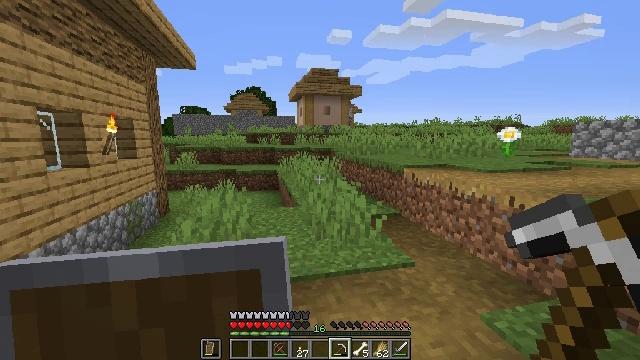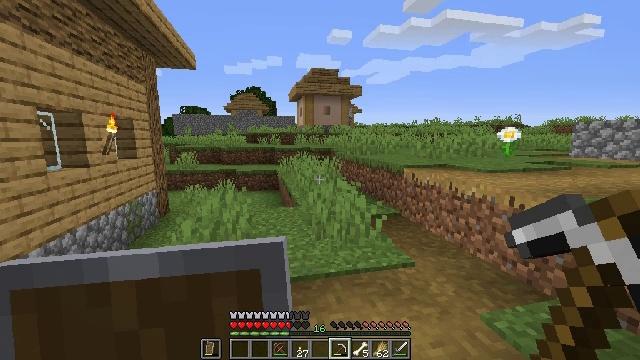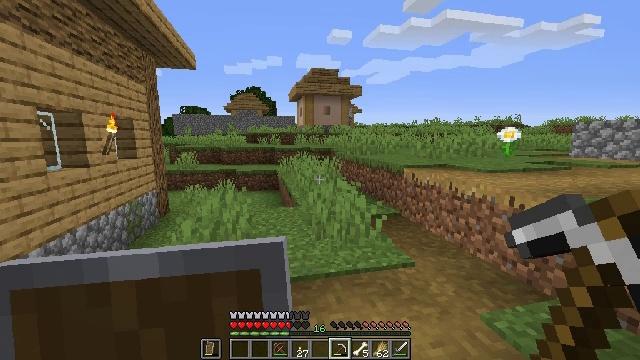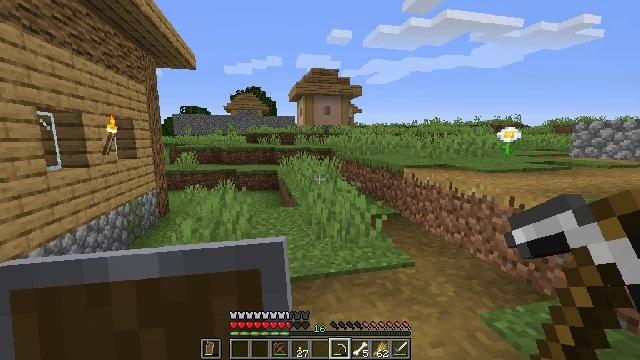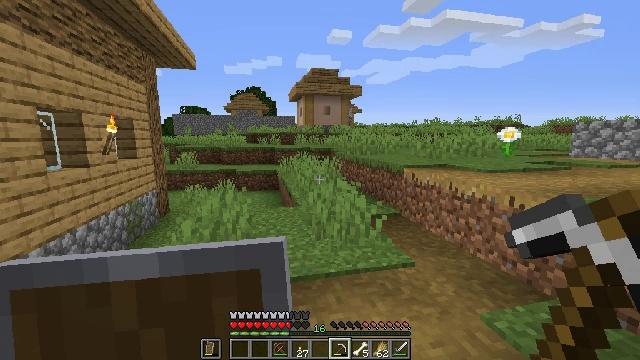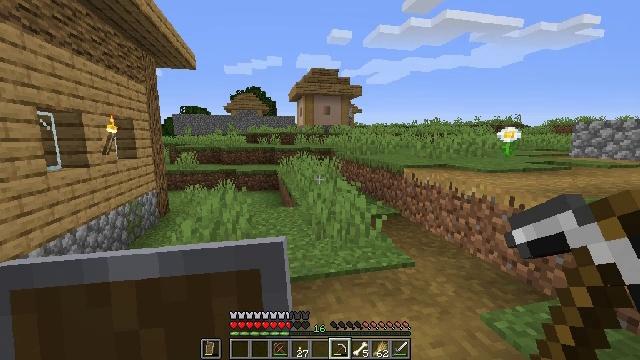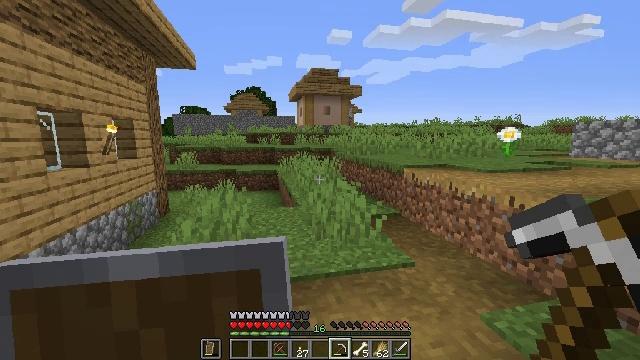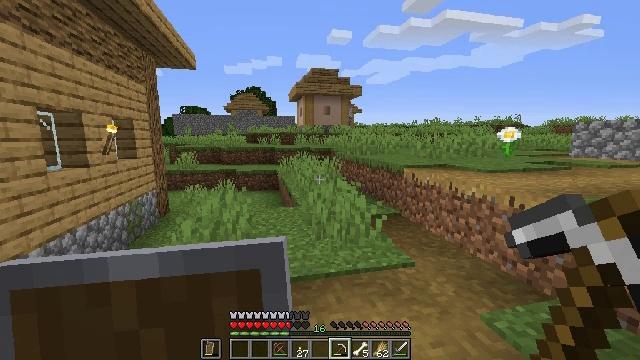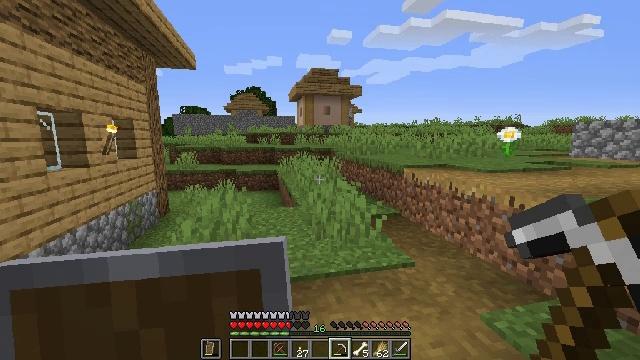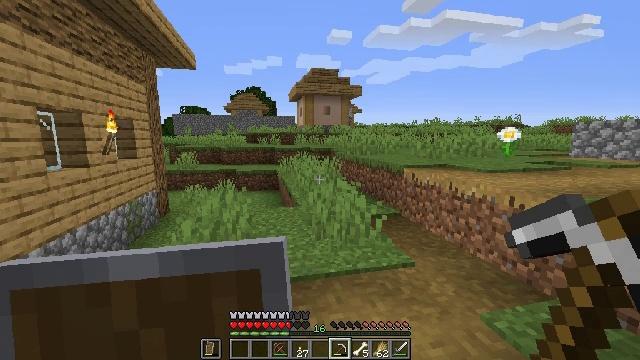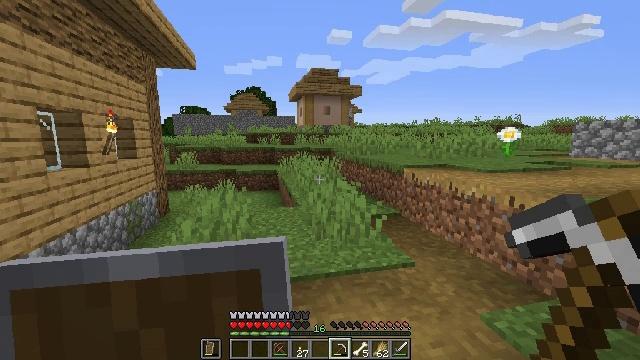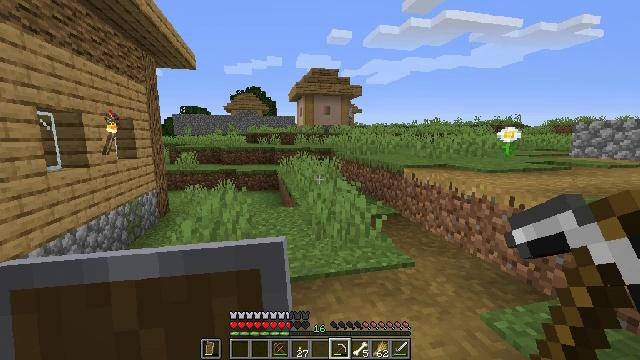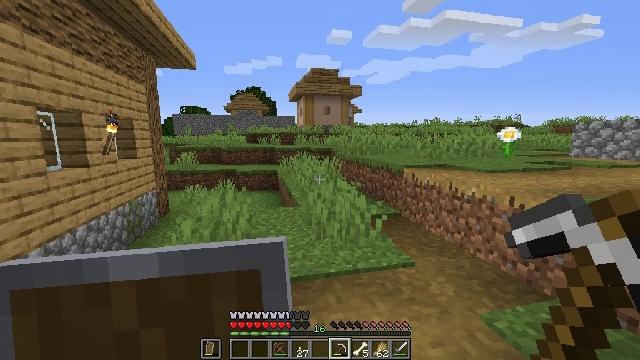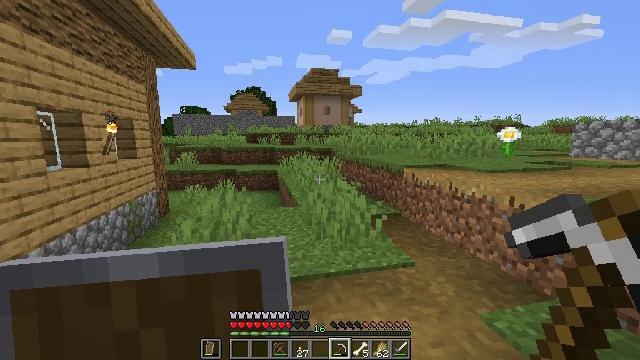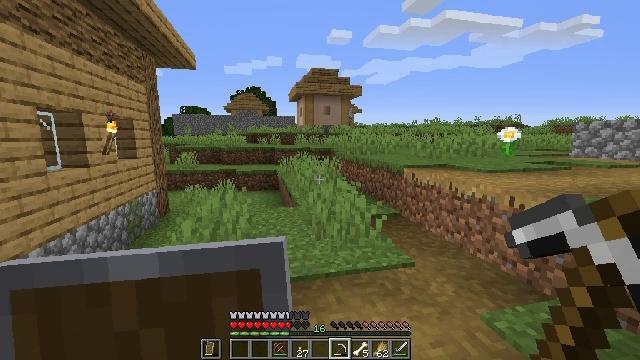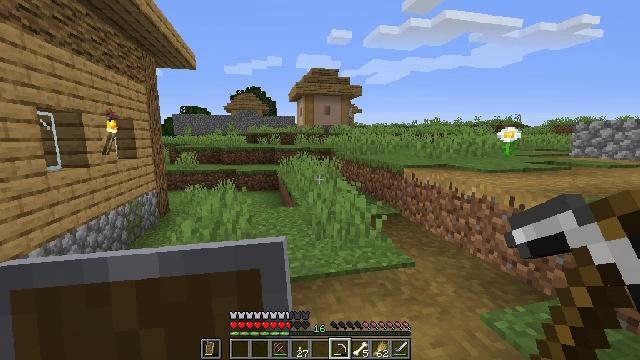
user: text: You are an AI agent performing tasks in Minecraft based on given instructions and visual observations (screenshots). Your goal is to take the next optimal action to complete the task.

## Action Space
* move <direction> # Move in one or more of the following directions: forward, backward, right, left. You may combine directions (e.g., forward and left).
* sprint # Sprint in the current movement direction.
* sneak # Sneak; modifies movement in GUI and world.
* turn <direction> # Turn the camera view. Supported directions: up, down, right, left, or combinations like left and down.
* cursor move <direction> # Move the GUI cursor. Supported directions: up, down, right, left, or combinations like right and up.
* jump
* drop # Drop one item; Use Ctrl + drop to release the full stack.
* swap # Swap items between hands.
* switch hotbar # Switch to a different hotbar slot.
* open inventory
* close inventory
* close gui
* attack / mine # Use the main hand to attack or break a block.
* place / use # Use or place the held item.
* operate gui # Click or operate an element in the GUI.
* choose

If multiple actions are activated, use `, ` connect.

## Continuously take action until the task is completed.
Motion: motion action
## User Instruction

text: Mine the bell from its post.
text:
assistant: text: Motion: no_op
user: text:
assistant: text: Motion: no_op
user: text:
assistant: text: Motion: no_op
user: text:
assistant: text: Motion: no_op
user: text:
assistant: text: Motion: no_op
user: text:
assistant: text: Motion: no_op
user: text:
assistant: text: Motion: no_op
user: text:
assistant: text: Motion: no_op
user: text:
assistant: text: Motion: no_op
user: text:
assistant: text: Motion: no_op
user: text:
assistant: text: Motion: no_op
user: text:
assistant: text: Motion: no_op
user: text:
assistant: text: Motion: no_op
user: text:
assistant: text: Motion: no_op
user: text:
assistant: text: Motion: no_op
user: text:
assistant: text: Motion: no_op
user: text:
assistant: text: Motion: no_op
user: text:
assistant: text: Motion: no_op
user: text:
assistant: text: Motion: no_op
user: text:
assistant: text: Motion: no_op
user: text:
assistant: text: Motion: no_op
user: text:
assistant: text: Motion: no_op
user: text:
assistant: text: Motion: no_op
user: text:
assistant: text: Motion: no_op
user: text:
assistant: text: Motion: no_op
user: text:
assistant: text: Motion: no_op
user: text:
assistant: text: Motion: no_op
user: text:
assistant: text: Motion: no_op
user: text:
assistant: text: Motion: no_op
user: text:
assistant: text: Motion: no_op